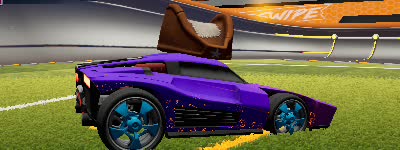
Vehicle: breakout